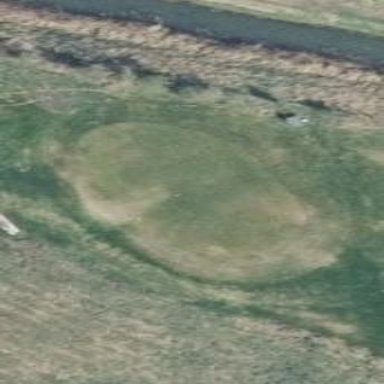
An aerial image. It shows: Golf tee.